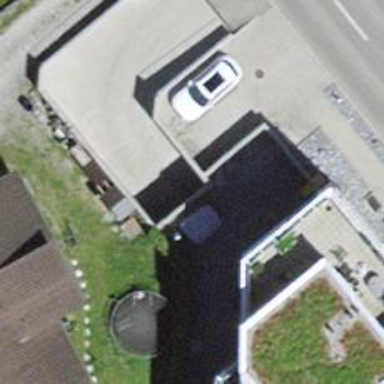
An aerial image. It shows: Parking entrance.